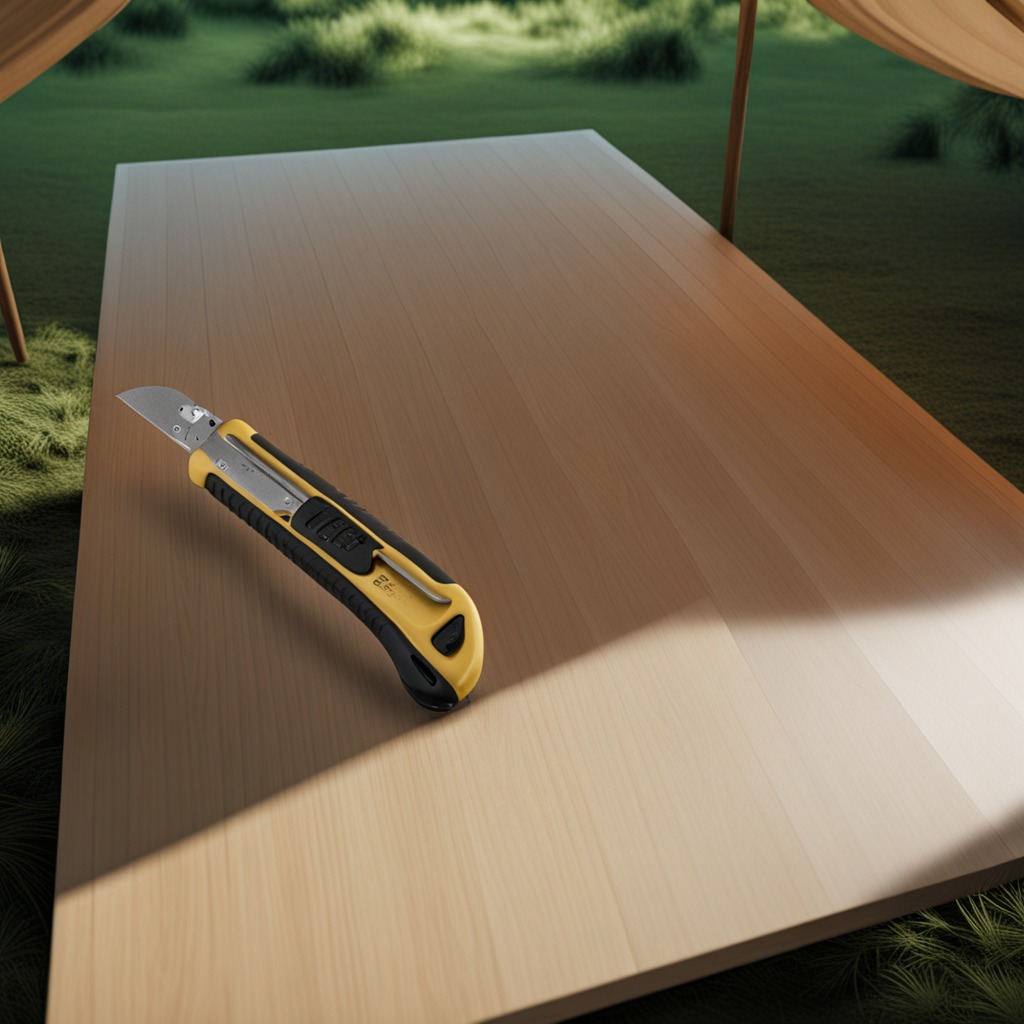
A utility knife lies on a wooden table inside a jungle field workshop tent humid ambient light worn but